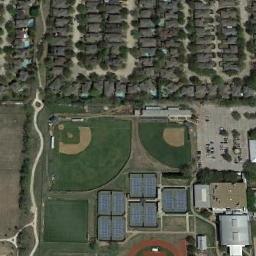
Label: baseball_diamond